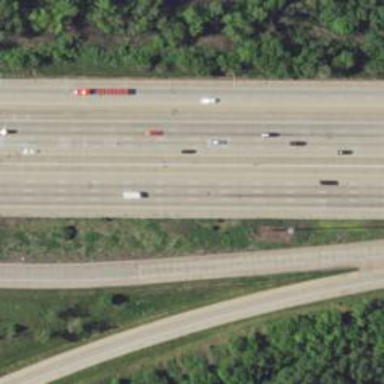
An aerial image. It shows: Motorway.